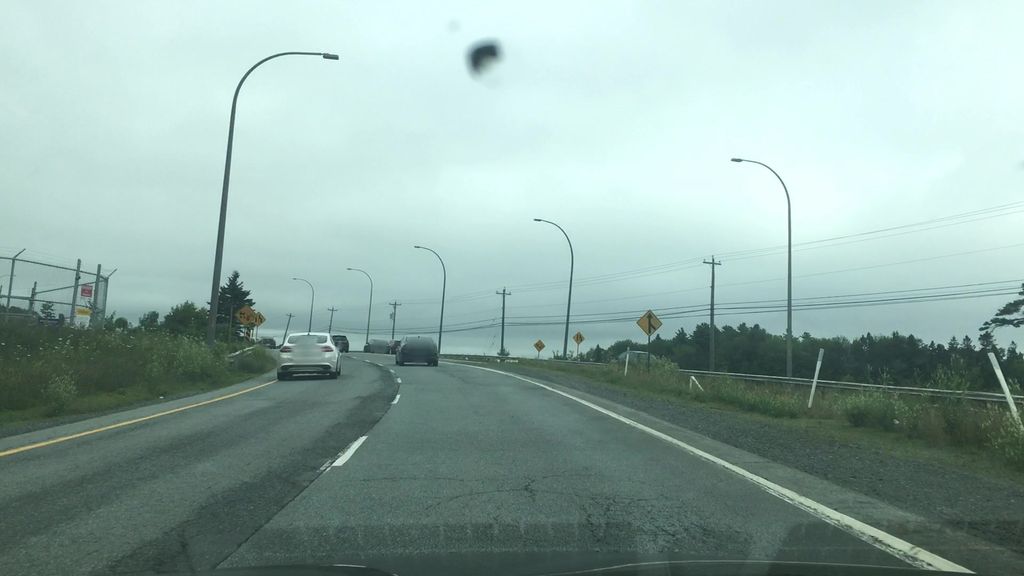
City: halifax